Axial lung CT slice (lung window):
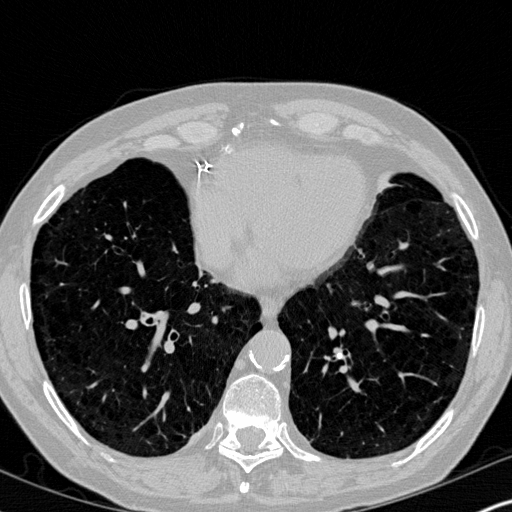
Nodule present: no